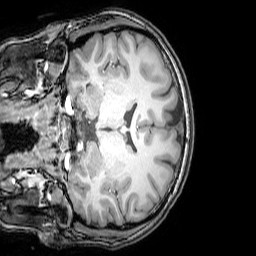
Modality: T1w
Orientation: coronal
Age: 24
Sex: male
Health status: healthy
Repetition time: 0.081 s
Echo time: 0.037 s